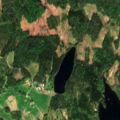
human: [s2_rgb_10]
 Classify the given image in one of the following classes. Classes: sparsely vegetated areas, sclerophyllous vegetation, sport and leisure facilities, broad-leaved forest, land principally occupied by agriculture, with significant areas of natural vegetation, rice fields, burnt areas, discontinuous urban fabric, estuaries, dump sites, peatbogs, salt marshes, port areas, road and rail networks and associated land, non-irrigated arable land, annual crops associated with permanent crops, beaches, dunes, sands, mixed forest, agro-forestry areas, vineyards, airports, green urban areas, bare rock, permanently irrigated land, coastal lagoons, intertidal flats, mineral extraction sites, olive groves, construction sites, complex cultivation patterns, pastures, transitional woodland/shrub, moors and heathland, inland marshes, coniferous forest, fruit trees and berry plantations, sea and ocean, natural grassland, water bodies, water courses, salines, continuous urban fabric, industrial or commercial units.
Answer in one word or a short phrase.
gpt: land principally occupied by agriculture, with significant areas of natural vegetation, coniferous forest, mixed forest, water bodies